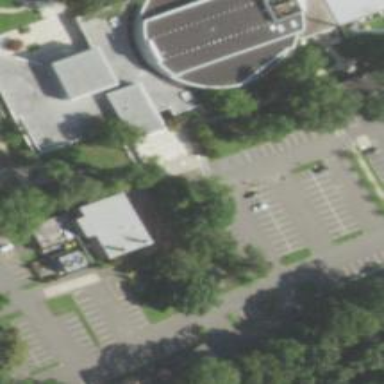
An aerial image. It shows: Arts center located within university building.